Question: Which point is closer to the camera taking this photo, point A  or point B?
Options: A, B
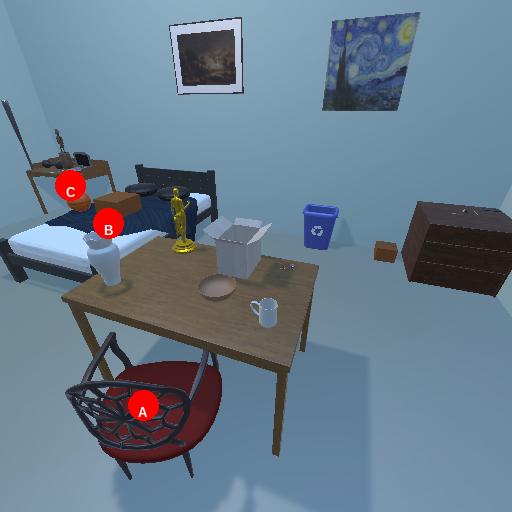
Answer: A